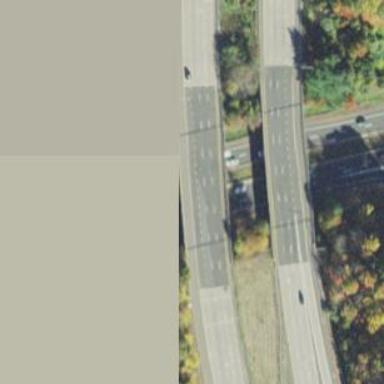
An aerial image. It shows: Bridge over motorway.